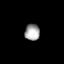
Tissue: skin
Cell type: Epithelial cells
Senescence score: 0.273
Nuclear area (px): 240
Mean DAPI intensity: 164.746